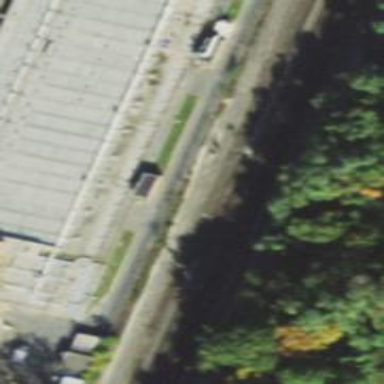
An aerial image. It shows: Railway siding for service.